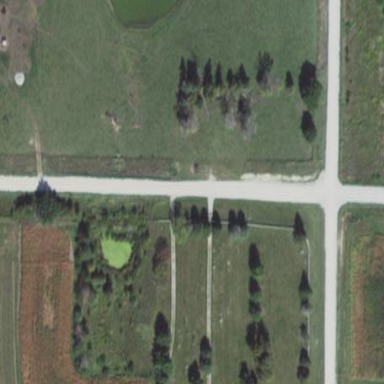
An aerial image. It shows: Cemetery.